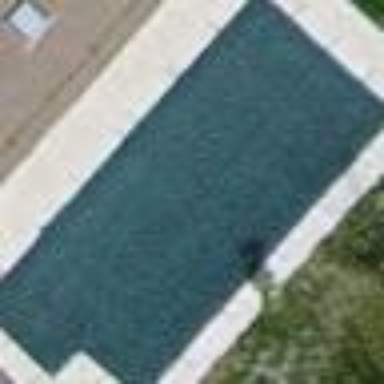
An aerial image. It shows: Swimming pool located in leisure land.